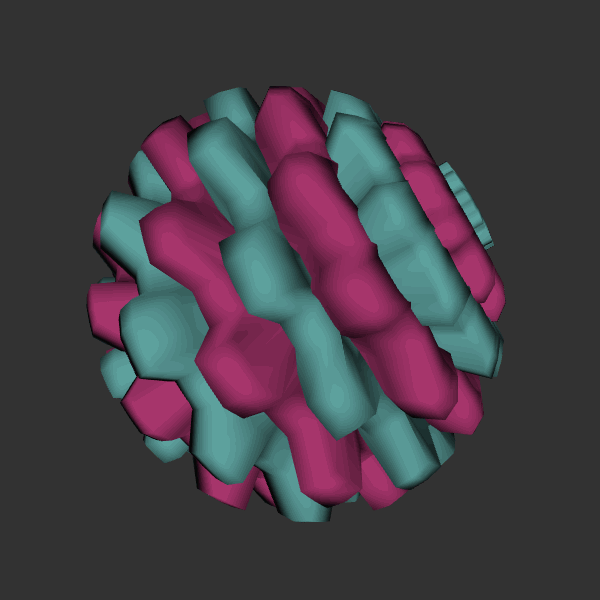
Background: dark